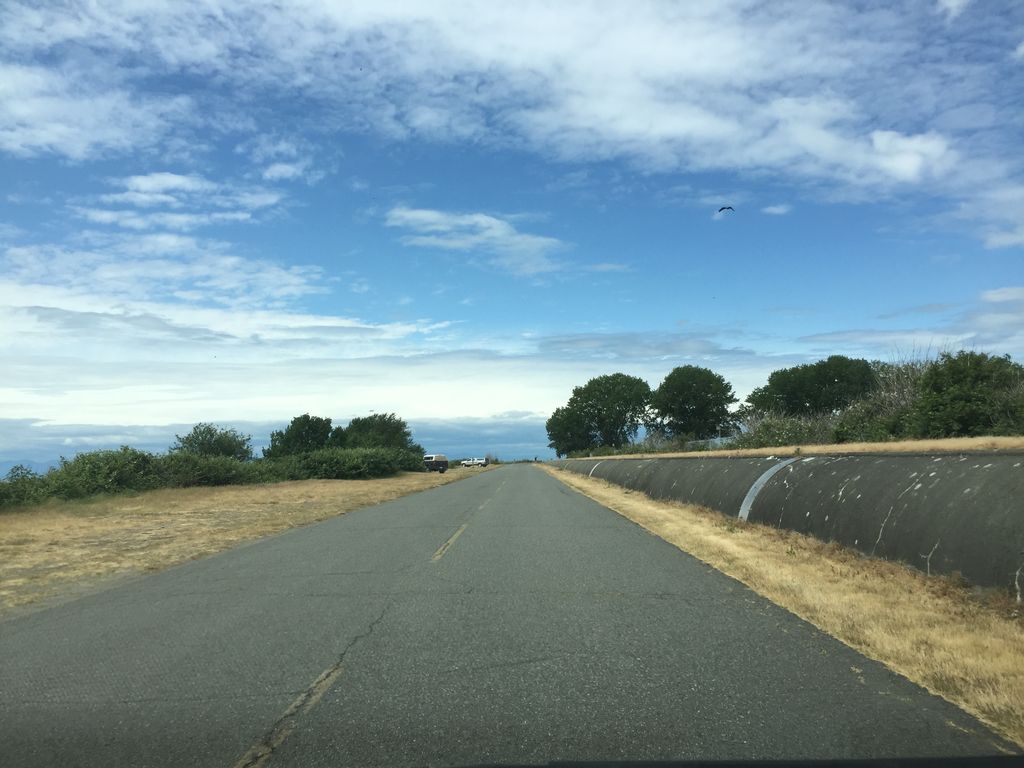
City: vancouver